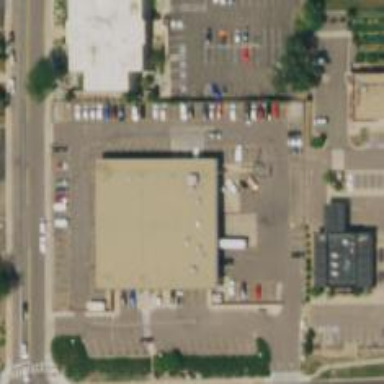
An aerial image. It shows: Post office.